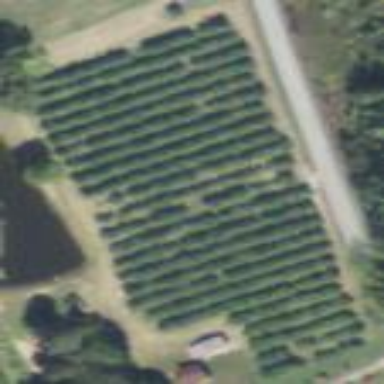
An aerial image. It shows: Orchard.